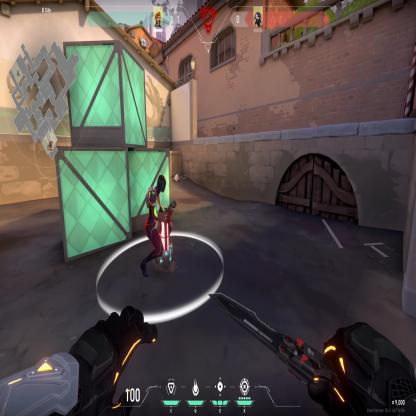
Label: planted spike ; enemy